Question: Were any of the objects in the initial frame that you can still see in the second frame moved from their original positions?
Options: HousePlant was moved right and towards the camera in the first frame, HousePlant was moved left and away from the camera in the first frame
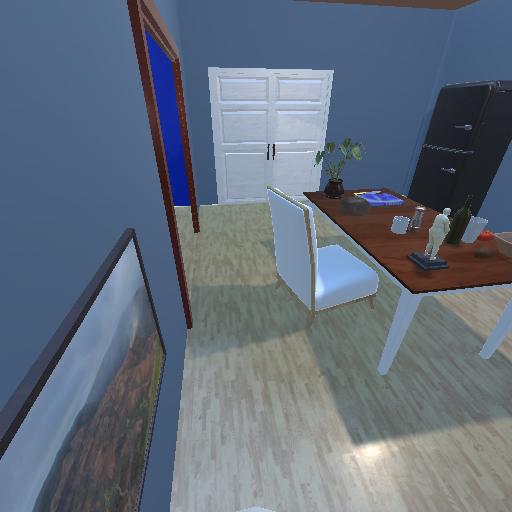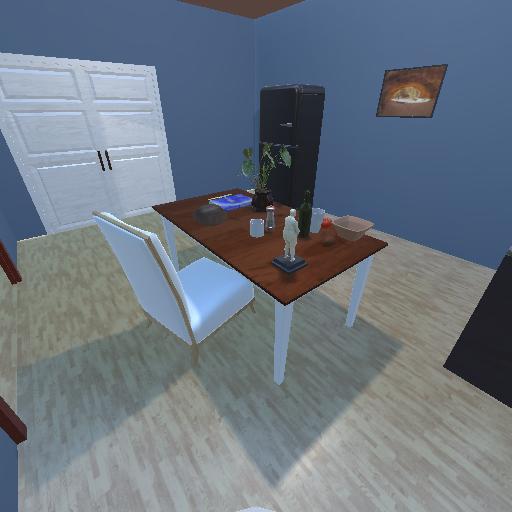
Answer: HousePlant was moved right and towards the camera in the first frame